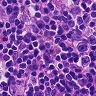
Metastatic tissue present: no